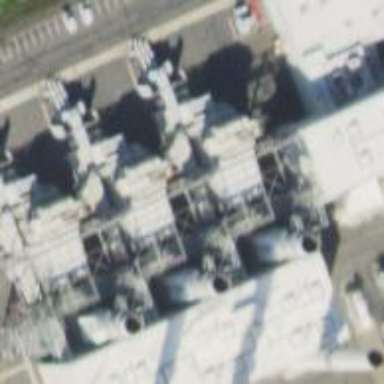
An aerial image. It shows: Gas-powered generator. It is gas turbine type generator.